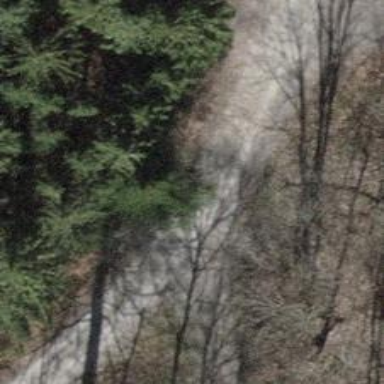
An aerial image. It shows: Dirt track road.